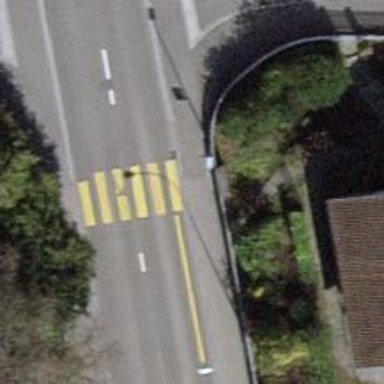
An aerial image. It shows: Sidewalk.